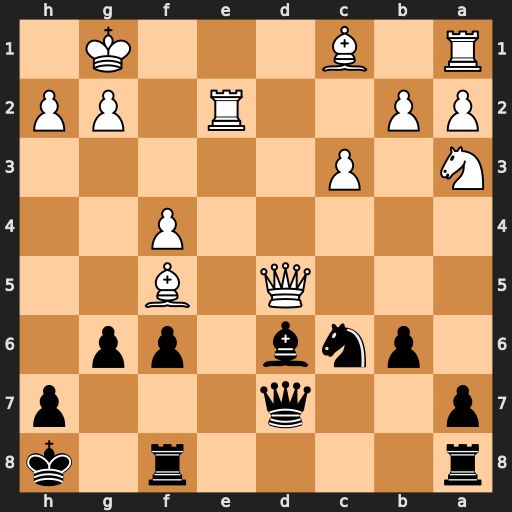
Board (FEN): r4r1k/p2q3p/1pnb1pp1/3Q1B2/5P2/N1P5/PP2R1PP/R1B3K1
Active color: b
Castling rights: -
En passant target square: -
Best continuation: Bc5+ Qxc5 Qd1+ Kf2 bxc5